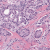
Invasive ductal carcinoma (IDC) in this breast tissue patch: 1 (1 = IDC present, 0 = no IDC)